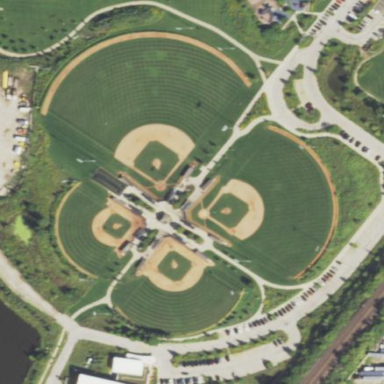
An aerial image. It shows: Baseball pitch for leisure land activities.